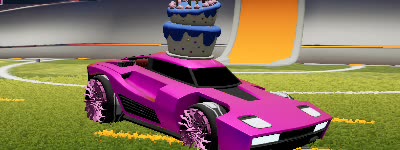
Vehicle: breakout